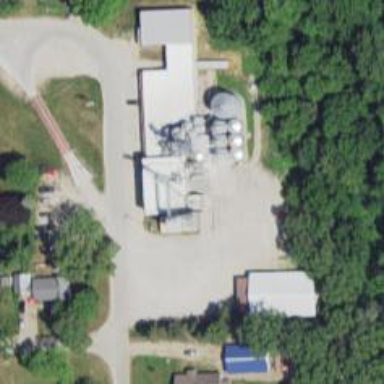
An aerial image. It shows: Silo.